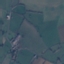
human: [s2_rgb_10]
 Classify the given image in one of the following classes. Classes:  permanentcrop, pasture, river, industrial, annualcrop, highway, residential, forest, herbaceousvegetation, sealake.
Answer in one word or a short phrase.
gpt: Pasture